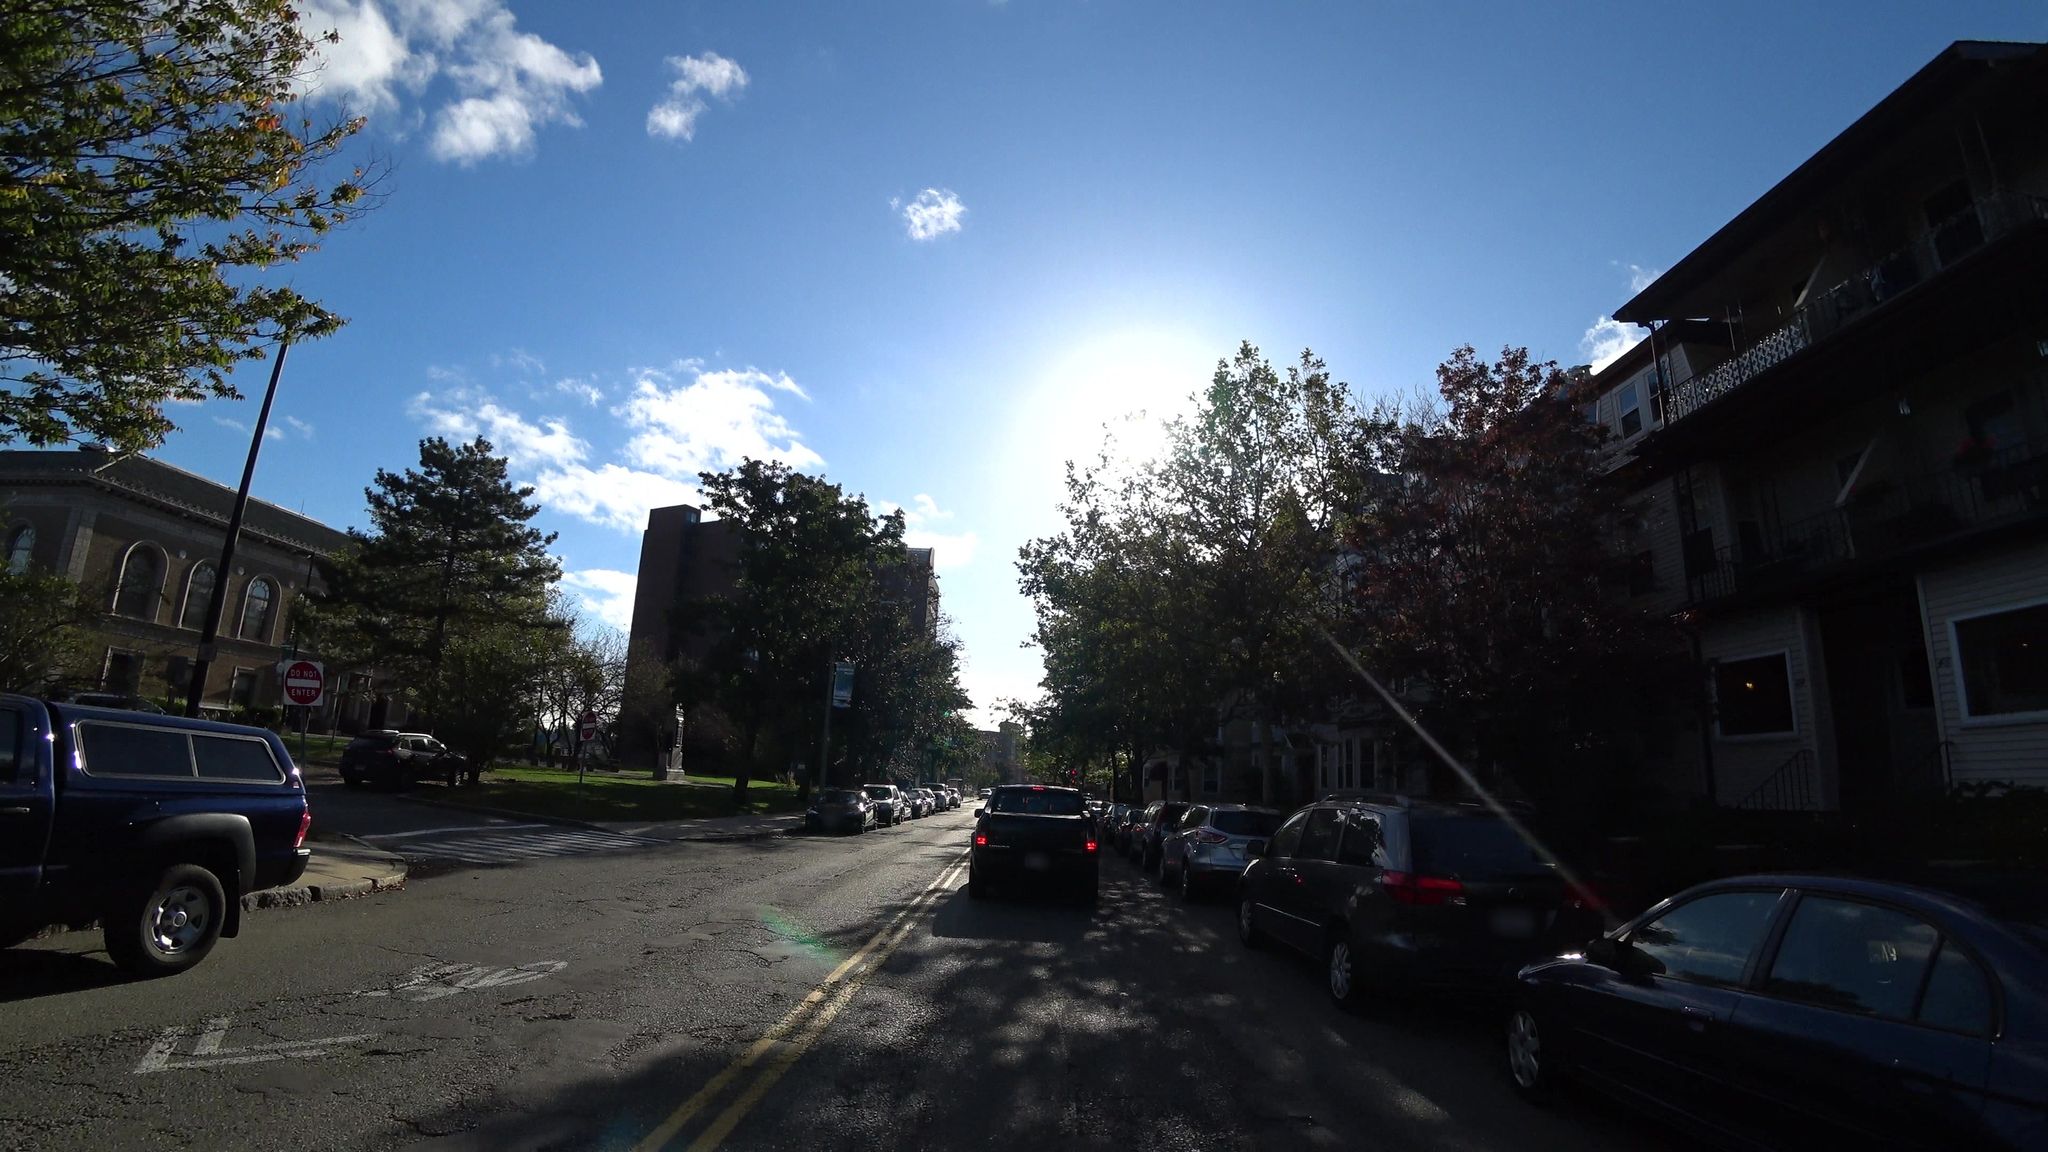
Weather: clear
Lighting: day
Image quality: good
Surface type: driving surface
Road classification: footway
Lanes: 2
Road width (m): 18.3
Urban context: urban centre
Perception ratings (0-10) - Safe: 6.07, Lively: 8.6, Beautiful: 8.2, Boring: 1.3, Depressing: 1.11, Wealthy: 6.11